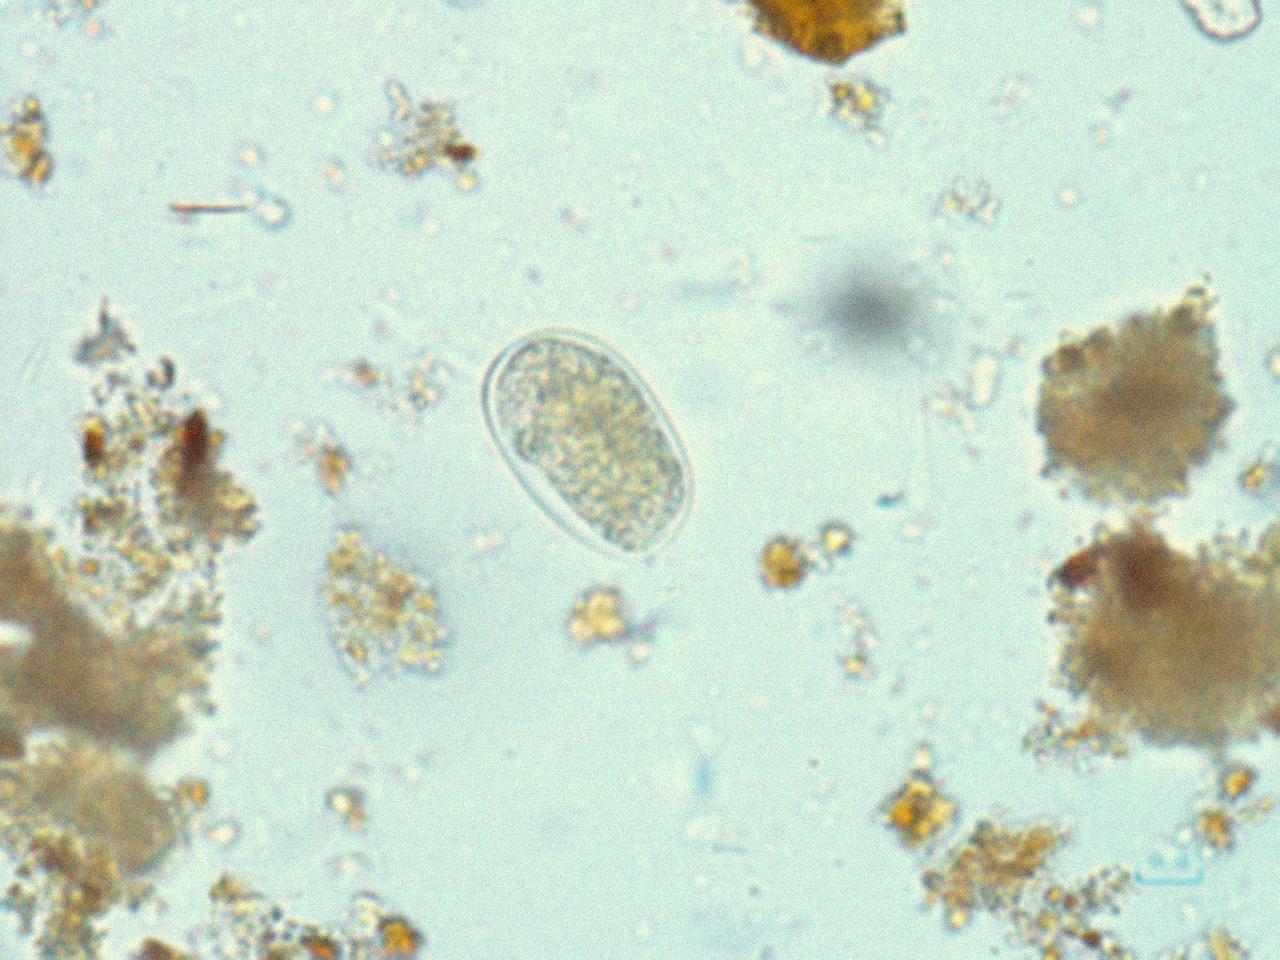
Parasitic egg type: Hookworm egg